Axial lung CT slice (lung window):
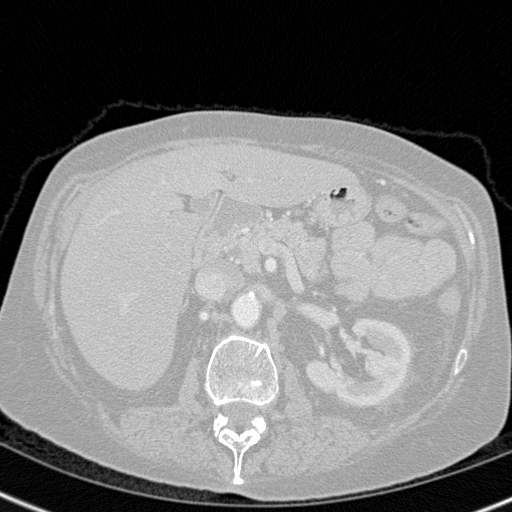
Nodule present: no